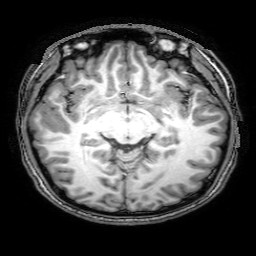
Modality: T1w
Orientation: axial
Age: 20
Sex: male
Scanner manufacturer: philips
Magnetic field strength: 3 T
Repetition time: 8.099 s
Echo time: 3.697 s